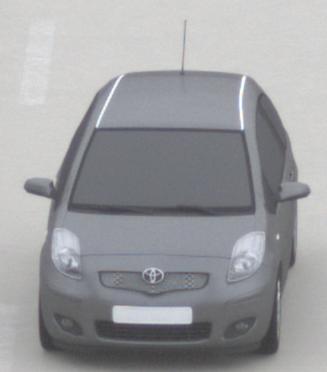
Make: Toyota
Model: Yaris 1.0
Detailed model: Yaris (XP13)
Model produced from: 2011/10
Model produced until: 2014/08
Doors: 3
Color: gray
Road condition: dry road
Daytime: morning or afternoon
Contrast: low contrast